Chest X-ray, AP view. Patient: 39 years old, sex M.
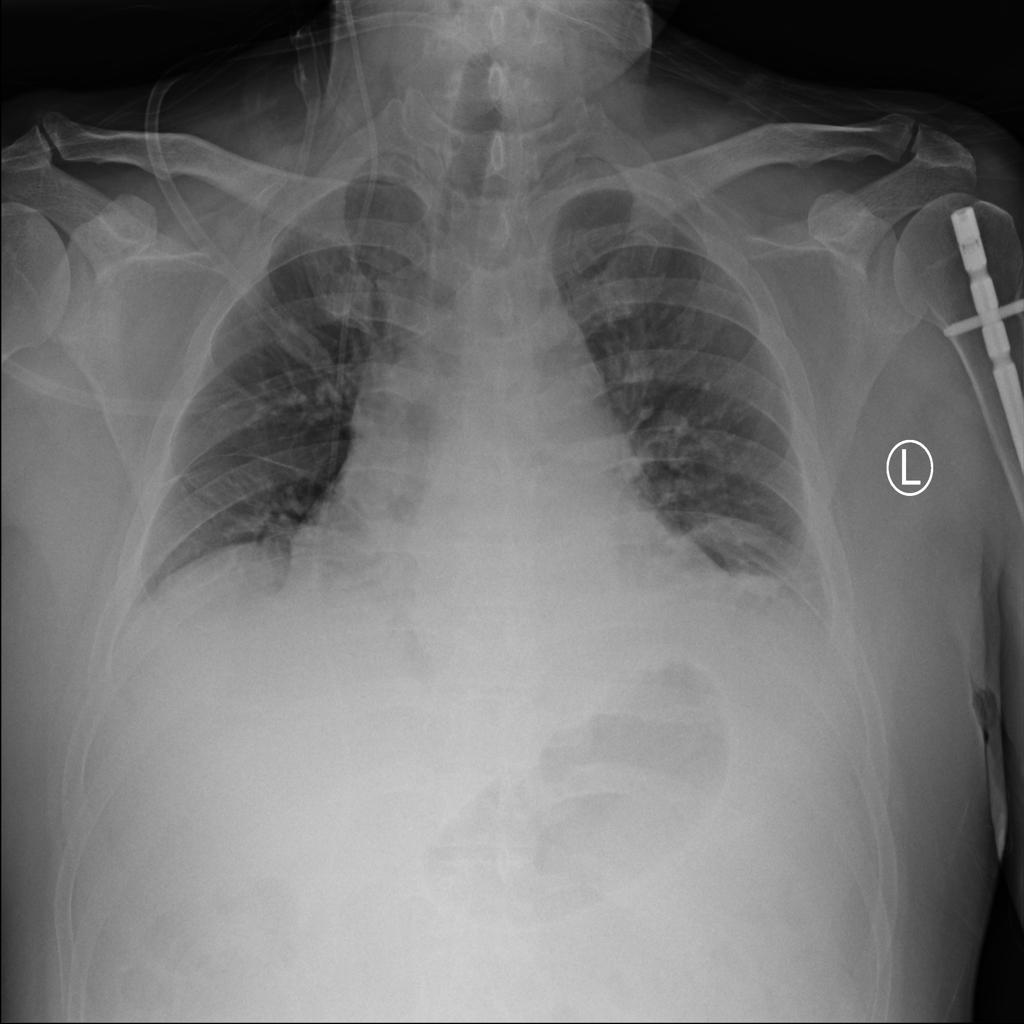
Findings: Atelectasis